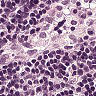
Metastatic tissue present: no